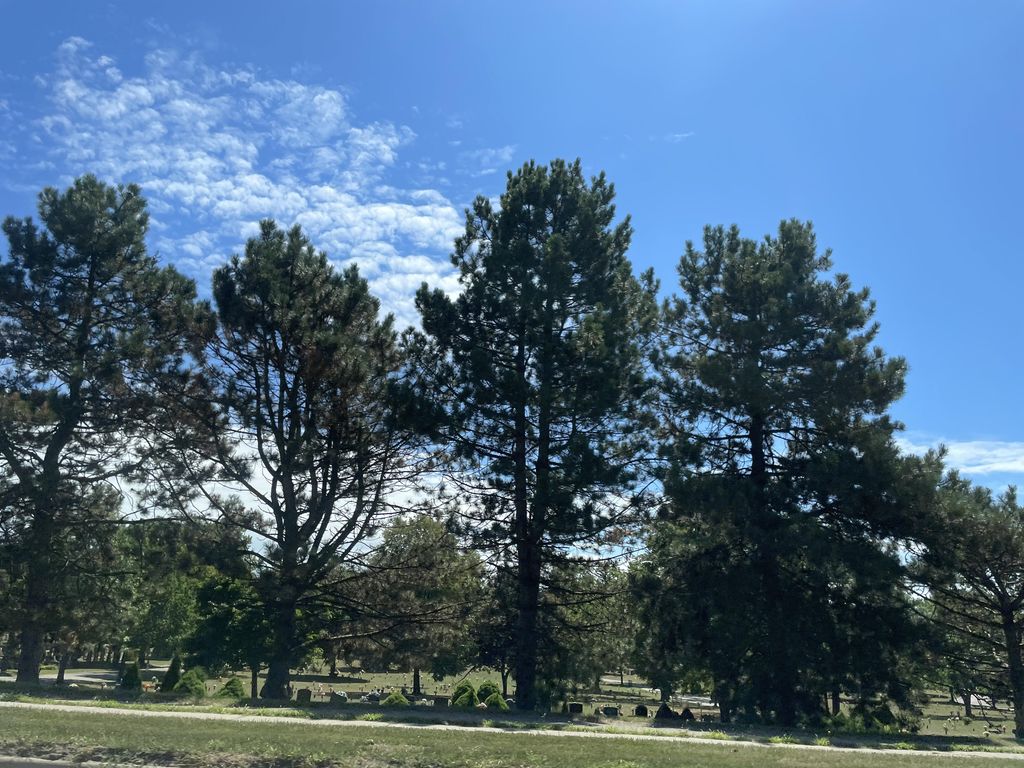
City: hamilton